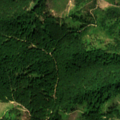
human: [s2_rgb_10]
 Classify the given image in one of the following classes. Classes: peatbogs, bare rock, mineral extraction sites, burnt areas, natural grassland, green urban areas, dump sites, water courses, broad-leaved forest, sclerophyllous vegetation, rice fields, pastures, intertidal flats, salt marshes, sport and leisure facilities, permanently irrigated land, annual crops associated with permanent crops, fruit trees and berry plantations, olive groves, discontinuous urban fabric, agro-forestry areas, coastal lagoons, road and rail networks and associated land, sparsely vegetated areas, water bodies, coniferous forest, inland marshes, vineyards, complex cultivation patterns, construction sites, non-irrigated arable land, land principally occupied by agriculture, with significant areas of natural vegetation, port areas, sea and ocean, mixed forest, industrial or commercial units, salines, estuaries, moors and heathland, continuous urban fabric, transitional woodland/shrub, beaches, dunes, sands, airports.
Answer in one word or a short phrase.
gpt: broad-leaved forest, transitional woodland/shrub